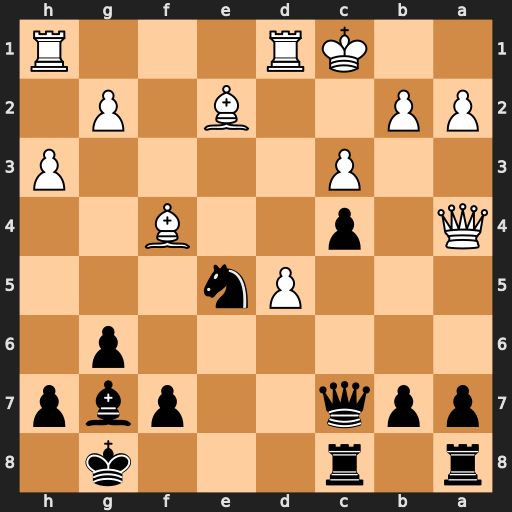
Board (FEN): r1r3k1/ppq2pbp/6p1/3Pn3/Q1p2B2/2P4P/PP2B1P1/2KR3R
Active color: b
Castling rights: -
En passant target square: -
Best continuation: Nd3+ Rxd3 Qxf4+